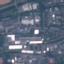
Label: Industrial